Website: lowes
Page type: order-returns
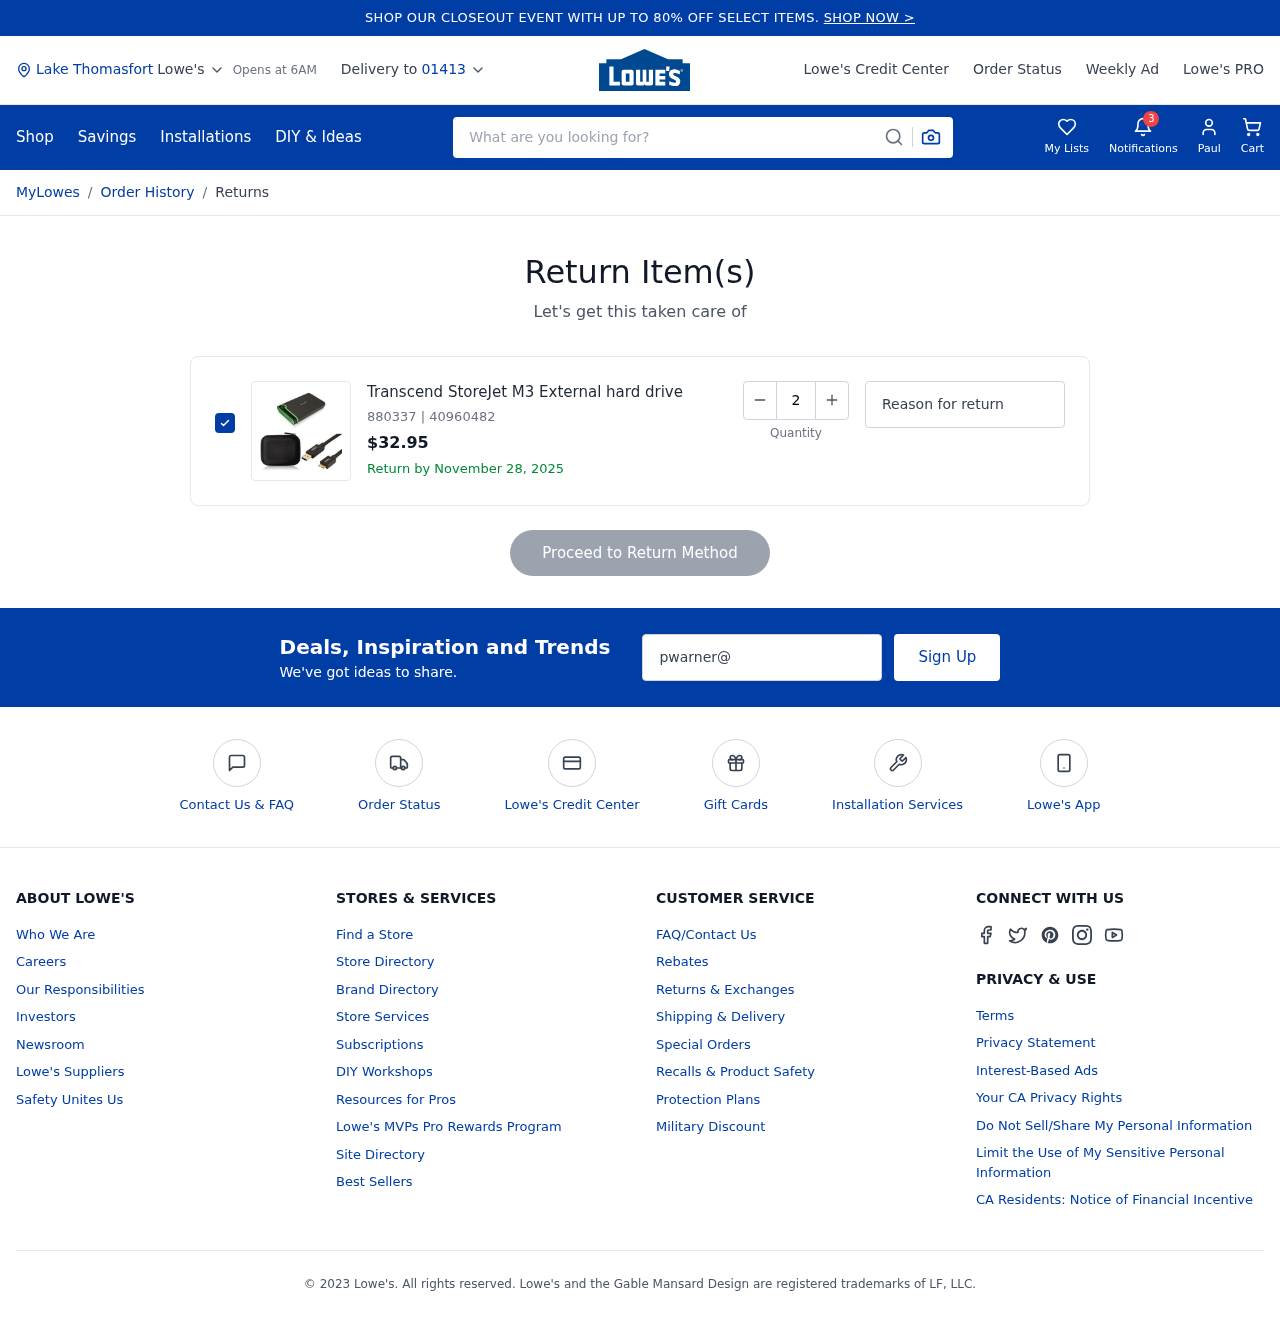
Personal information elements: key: PII_CITY
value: Lake Thomasfort
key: PII_FIRSTNAME
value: Paul
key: PII_POSTCODE
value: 01413
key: PII_EMAIL
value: pwarner@yahoo.com
Product elements: key: PRODUCT1_NAME
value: Transcend StoreJet M3 External hard drive
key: PRODUCT1_PRICE
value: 32.95
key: PRODUCT1_ITEM_NUMBER
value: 880337
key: PRODUCT1_MODEL_NUMBER
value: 40960482
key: PRODUCT1_QUANTITY
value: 2
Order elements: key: ORDER_RETURN_BY_DATE
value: November 28, 2025